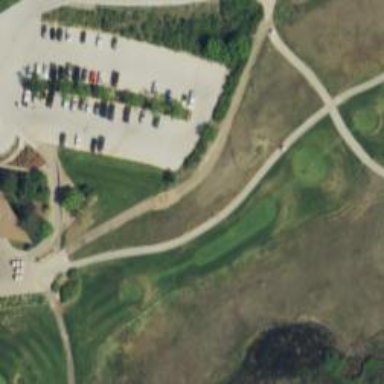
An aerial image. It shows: Well-maintained golf cart path. The track type is grade1.